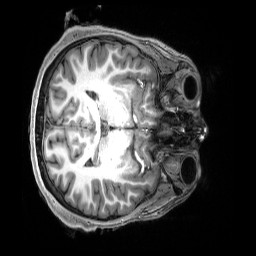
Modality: T1w
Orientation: axial
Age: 23
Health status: healthy
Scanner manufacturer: siemens
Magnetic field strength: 3 T
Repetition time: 2.5 s
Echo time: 0.00222 s